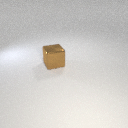
large brown metal cube